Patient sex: F
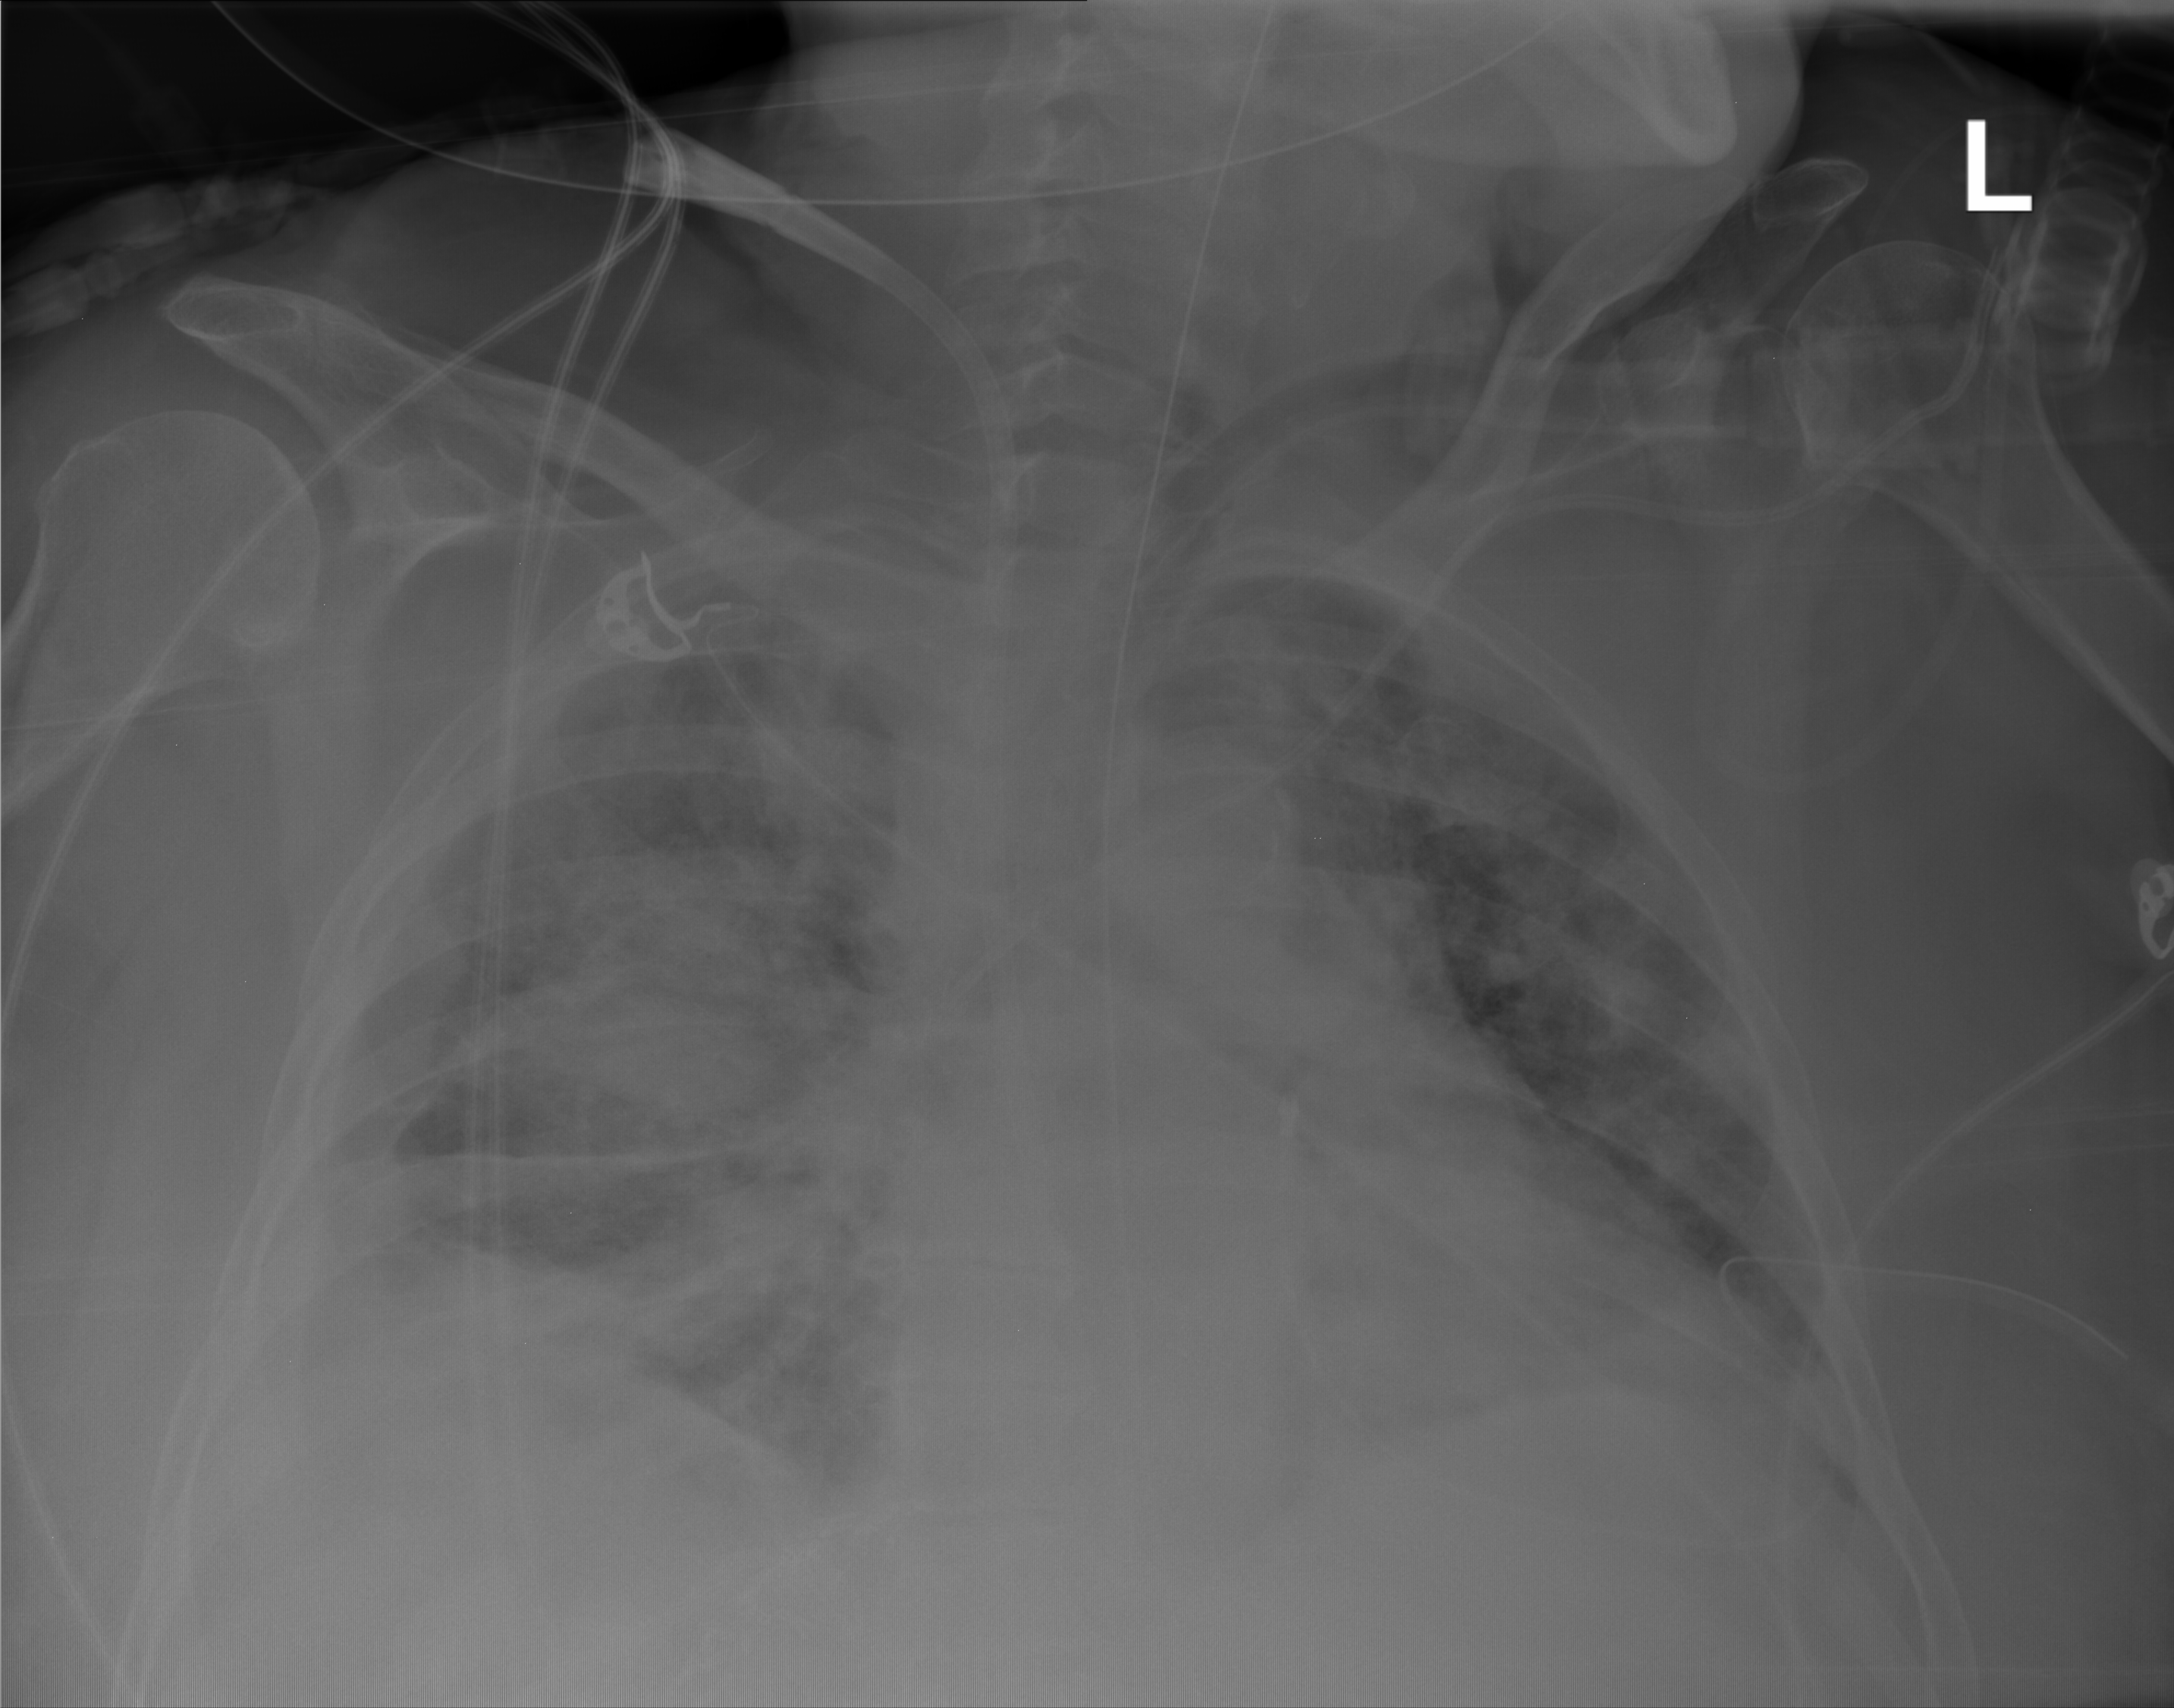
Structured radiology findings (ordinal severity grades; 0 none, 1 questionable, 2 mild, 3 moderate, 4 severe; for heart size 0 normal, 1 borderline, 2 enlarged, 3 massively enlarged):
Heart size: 2
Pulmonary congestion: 2
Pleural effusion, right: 2
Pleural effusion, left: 0
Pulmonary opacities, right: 3
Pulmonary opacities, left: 3
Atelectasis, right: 2
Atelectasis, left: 0